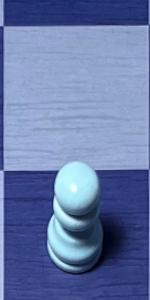
Label: Pawn_White